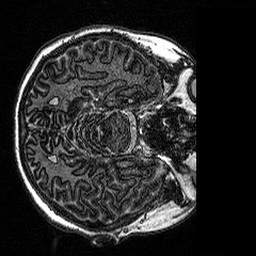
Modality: MP2RAGE
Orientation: axial
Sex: female
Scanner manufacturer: siemens
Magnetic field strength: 3 T
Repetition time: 5 s
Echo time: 0.00292 s